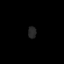
Tissue: prostate
Cell type: T cells
Senescence score: 0.1782
Nuclear area (px): 99
Mean DAPI intensity: 37.141